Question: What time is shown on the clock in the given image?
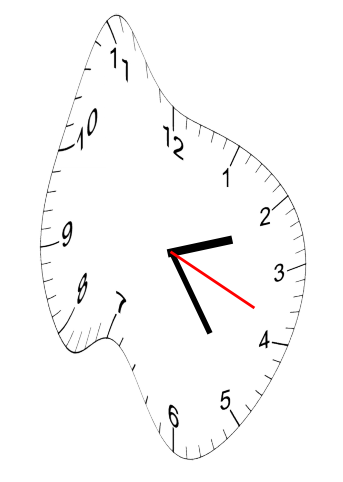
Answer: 02:24:19